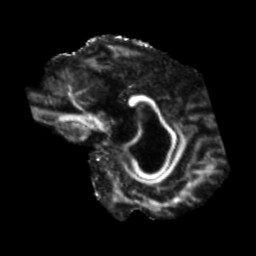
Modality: FA
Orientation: sagittal
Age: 40
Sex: male
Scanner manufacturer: siemens
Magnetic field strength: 3 T
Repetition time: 5.47 s
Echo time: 0.0854 s